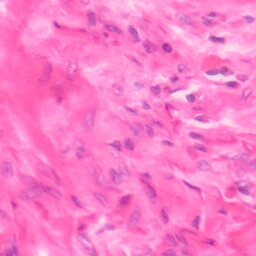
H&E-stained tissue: Colon